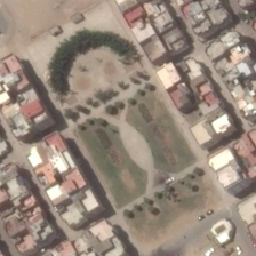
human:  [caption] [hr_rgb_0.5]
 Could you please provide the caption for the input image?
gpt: Some green trees in the square are among many buildings.

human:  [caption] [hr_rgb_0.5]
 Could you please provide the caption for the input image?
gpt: Some green trees in the square are between many buildings.

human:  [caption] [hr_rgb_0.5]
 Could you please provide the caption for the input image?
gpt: A square consisting of a lawn and a wood curve is located in an open sapce between several buildings.

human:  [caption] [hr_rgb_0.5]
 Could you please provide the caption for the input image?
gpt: A square of lawns and a row of crooked trees lies in the open shade between some buildings.

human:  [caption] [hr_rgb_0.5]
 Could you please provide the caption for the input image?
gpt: Some green trees in a square are among many buildings.